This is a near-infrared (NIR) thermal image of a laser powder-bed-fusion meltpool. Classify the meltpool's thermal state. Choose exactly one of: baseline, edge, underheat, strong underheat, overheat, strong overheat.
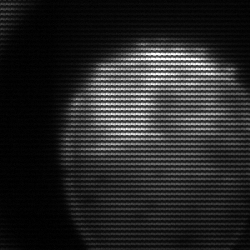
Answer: edge